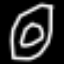
Label: donut